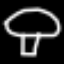
Label: mushroom